Question: I am trying to get the top performers from a table, grouped by the company but can't seem to get the grouping right.
I have tried to use subqueries but this goes beyond my knowledge
I am trying to make a query that selects the rows in green. In other words I want to include the name, the company, and what they paid but only the top performers of each company.

Here is the raw data
'''
create table test (person varchar(50),company varchar(50),paid numeric);
insert into
test
values
('bob','a',200),
('jane','a',100),
('mark','a',350),
('susan','b',650),
('thabo','b',100),
('thembi','b',210),
('lucas','b',110),
('oscar','c',10),
('janet','c',20),
('nancy','c',30)
'''
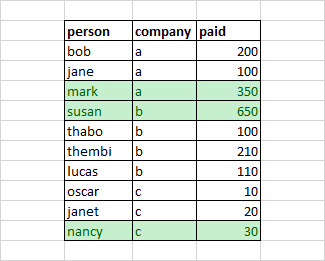
Answer: You can use 'MAX()' in a subquery as
'''
CREATE TABLE T(
Person VARCHAR(45),
Company CHAR(1),
Paid INT
);
INSERT INTO T
VALUES ('Person1', 'A', 10),
('Person2', 'A', 20),
('Person3', 'B', 10);
SELECT T.*
FROM T INNER JOIN
(
SELECT Company, MAX(Paid) Paid
FROM T
GROUP BY Company
) TT ON T.Company = TT.Company AND T.Paid = TT.Paid;
'''
<URL>
Or using a window function as
'''
SELECT Person,
Company,
Paid
FROM
(
SELECT *, ROW_NUMBER() OVER(PARTITION BY Company ORDER BY Paid DESC) RN
FROM T
) TT
WHERE RN = 1;
'''
<URL>